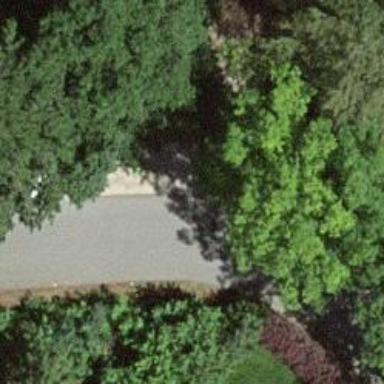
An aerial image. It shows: Asphalt road in residential area.